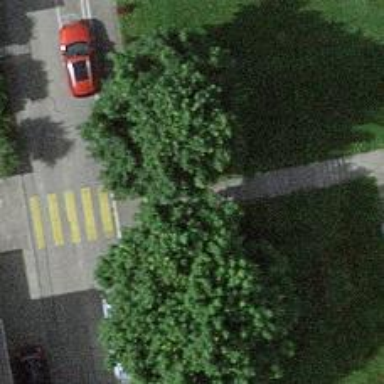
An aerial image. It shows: Road with steps.